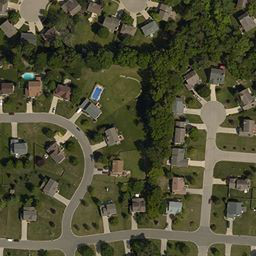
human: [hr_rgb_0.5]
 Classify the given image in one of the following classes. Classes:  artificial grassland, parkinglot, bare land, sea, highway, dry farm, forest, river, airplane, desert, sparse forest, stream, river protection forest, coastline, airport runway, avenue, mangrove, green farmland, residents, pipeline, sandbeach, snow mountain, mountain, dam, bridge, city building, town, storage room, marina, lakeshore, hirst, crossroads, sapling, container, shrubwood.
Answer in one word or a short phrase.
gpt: town